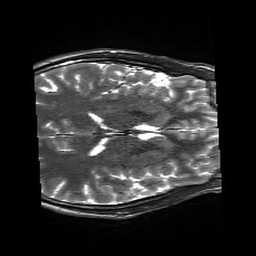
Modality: T2w
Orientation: axial
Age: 21
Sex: male